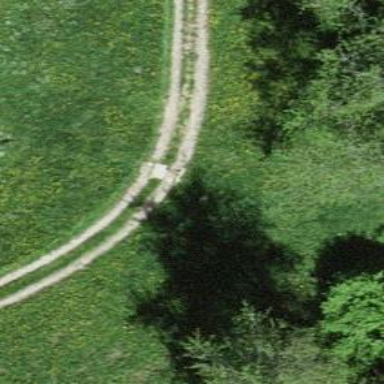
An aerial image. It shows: Unpaved track road.